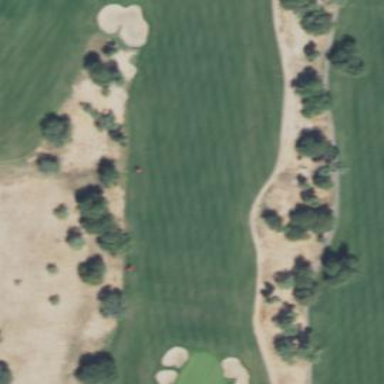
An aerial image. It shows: Area with grass used as rough in golf course.